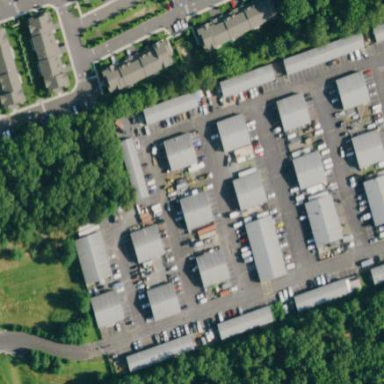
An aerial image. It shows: Commercial area.